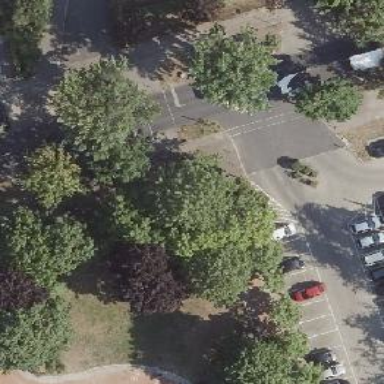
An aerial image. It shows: Sidewalk along the footway.